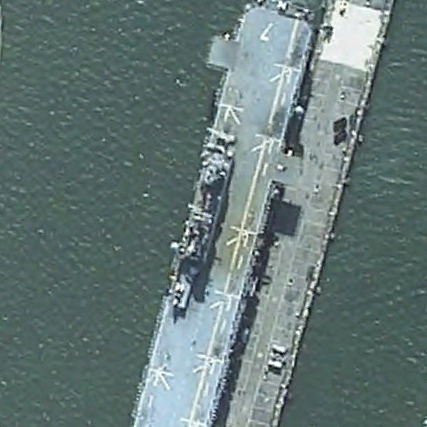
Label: assault